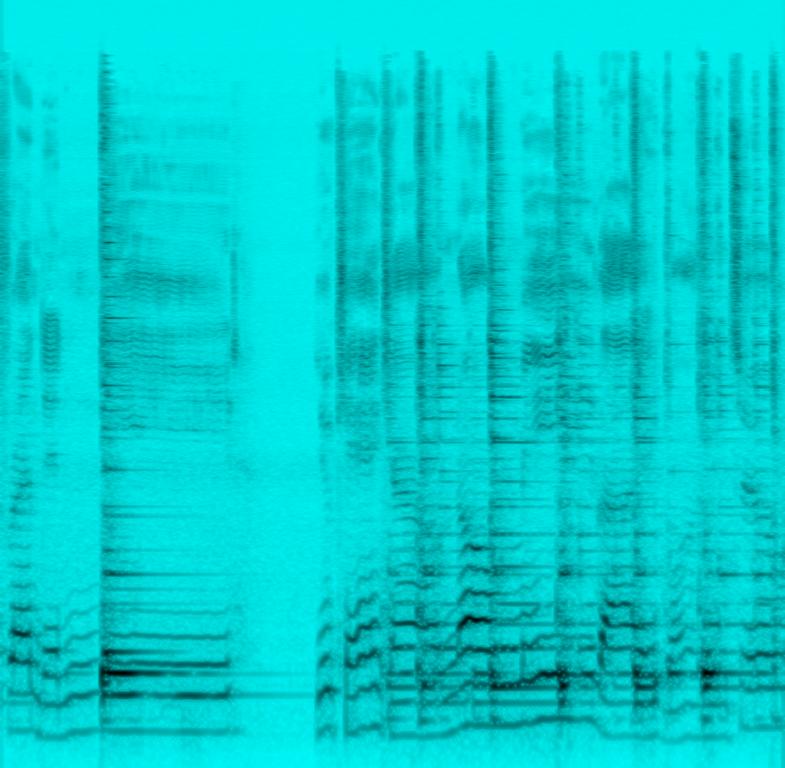
A male singer sings this popular song. The tempo is medium with an ukulele playing rhythm accompanying the male vocals with no other instrumentation. The song is emotional and inspiring. The audio quality is bad.